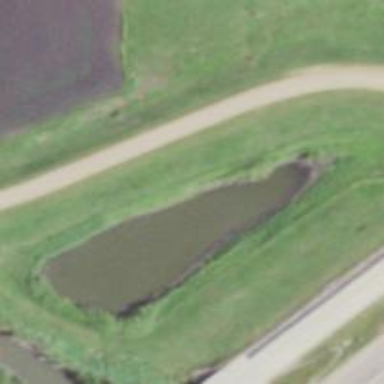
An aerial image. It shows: Detention basin with water.